Field crop: maize
Growth stage: 2
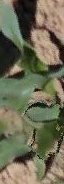
Species: maize